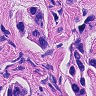
Metastatic tissue present: yes